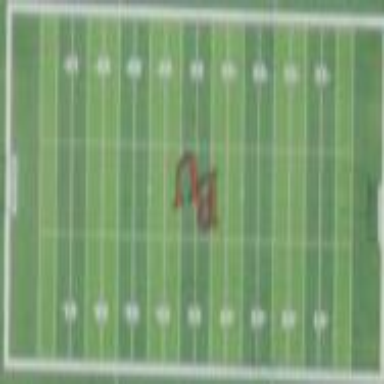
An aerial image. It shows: American football pitch.